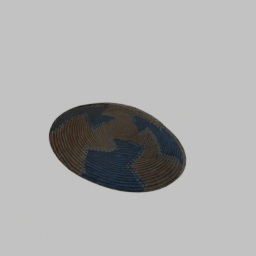
Label: tools